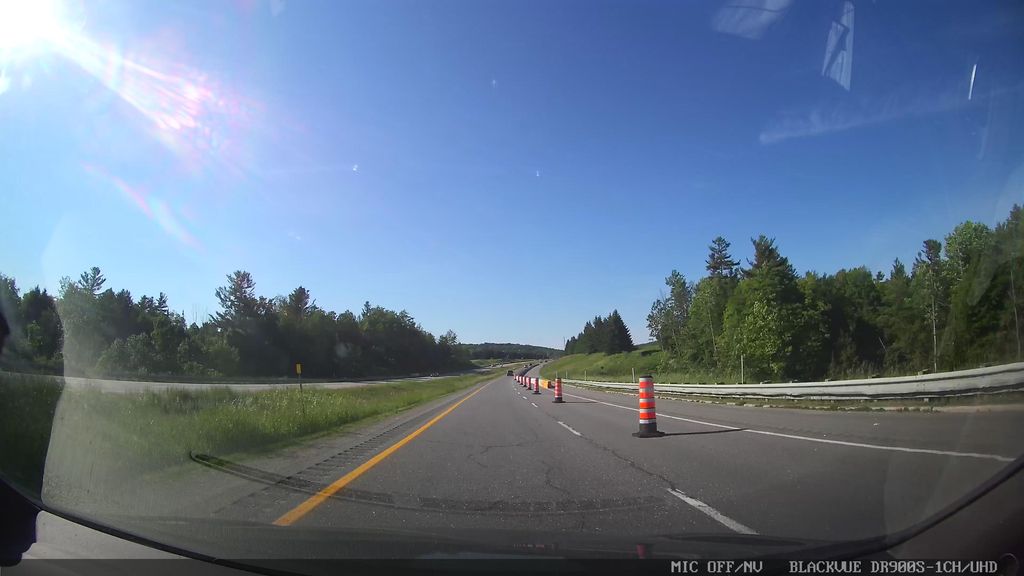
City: ottawa-gatineau